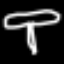
Label: mushroom